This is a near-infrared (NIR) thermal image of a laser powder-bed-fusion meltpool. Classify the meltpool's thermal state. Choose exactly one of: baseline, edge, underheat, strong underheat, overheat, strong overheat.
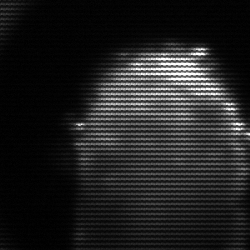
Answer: baseline